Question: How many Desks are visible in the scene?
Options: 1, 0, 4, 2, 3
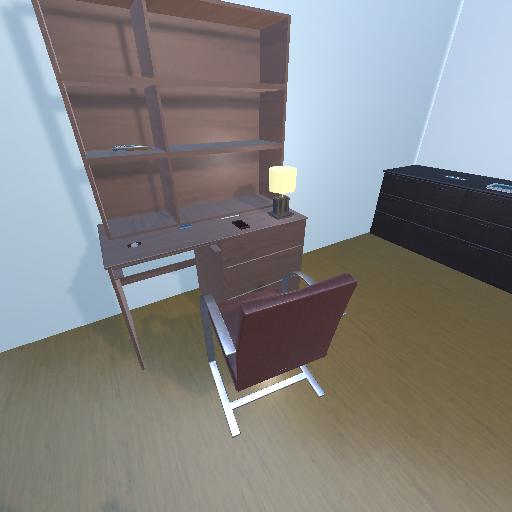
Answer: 1